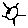
Label: sun